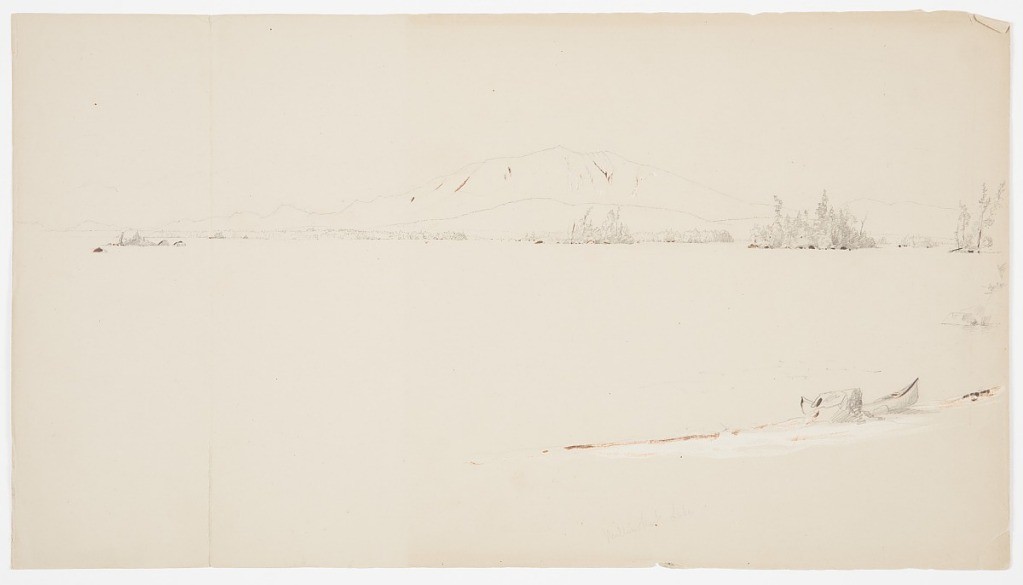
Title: Millinocket Lake, Maine
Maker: Frederic Edwin Church, American, 1826–1900
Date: September 1878
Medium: Graphite, white gouache, and oxidized white gouache on tan wove paper
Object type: Drawing
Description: Landscape sketch showing a view of Millinocket Lake and Mt. Katahdin in Maine, from the southern shore of the lake near the artist's semi-permanent camp. In the foreground, the curving shoreline at right hosts a beached canoe beside a rock. The lake's surface extends across the foreground and middle distance, encountering multiple heavily wooded and rock-bound islands before reaching the distant opposite shoreline. Rising just above the opposite bank at center is a gentle rolling prominence known as Trout Mountain. Behind it,  Mt. Katahdin's sharp peak and rugged ridge rise above the scene, extending several other mountains at left, including Doubletop Mountain. Beside Katahdin at right, South Turner Mountain is also visible.

Verso: Indistinct landscape sketch possibly showing the outline of a rolling mountain ridge above a reflective lake. Clouds might be included, as well.